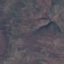
Land use / land cover class: HerbaceousVegetation